七年级 · 组合数学
(本小题 8.0 分)

如图, 在 $\angle A O B$ 的内部, 以点 $O$ 为顶点引射线, 完成下表.

| $\angle A O B$ 内射 <br> 线的条数 | 1 | 2 | 3 | 4 | $\ldots$ | 99 | $\ldots$ | $n$ |
| :---: | :---: | :---: | :---: | :---: | :---: | :---: | :---: | :---: |
| 角的总个数 |  |  |  |  | $\cdots$ |  | $\cdots$ |  |
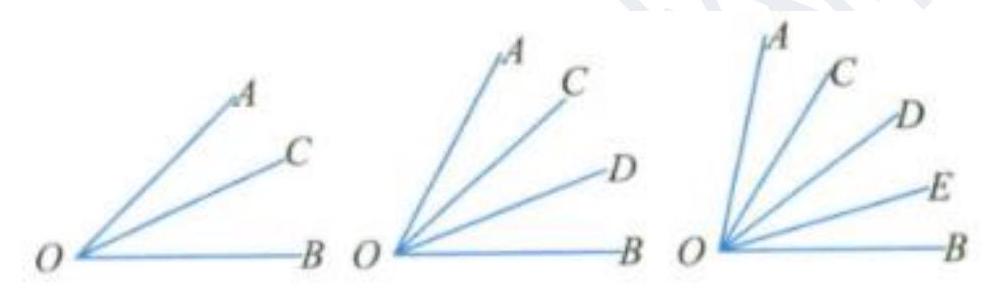
答案: 表内从左到右依次填: $3 ; 6 ; 10 ; 15 ; 5050 ; \frac{(n+1)(n+2)}{2}$.